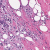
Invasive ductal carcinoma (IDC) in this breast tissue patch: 1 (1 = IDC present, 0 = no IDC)